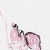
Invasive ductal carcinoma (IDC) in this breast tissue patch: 0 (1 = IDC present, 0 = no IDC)